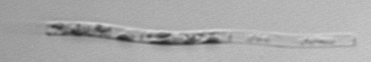
Label: Eucampia_morphytype1